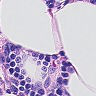
Metastatic tissue present: no